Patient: sex F, age 55
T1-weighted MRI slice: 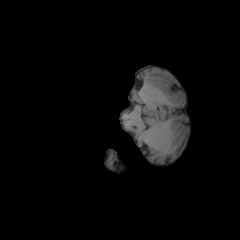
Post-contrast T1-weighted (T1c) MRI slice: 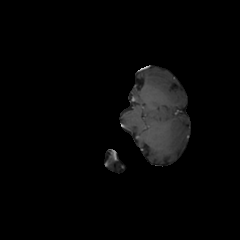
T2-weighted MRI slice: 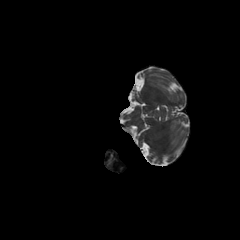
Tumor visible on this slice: no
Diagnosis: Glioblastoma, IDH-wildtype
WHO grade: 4